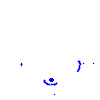
Particle: electron